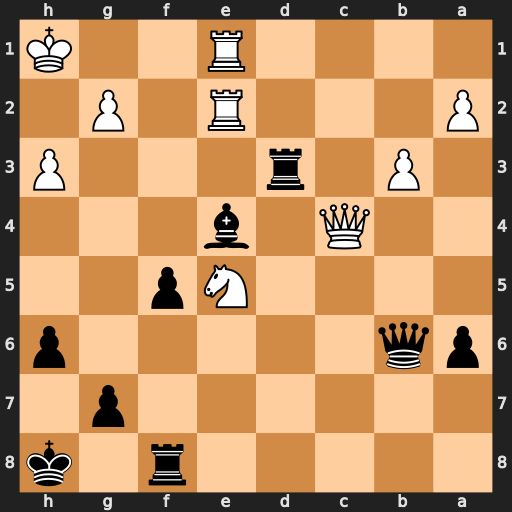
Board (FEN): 5r1k/6p1/pq5p/4Np2/2Q1b3/1P1r3P/P3R1P1/4R2K
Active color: b
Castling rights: -
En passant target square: -
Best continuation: Rxh3#